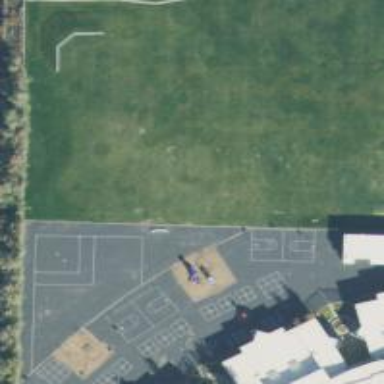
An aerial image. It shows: Asphalt basketball court on pitch.